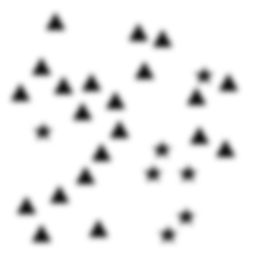
Squares: 0
Triangles: 21
Stars: 7
Total shapes: 28